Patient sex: F
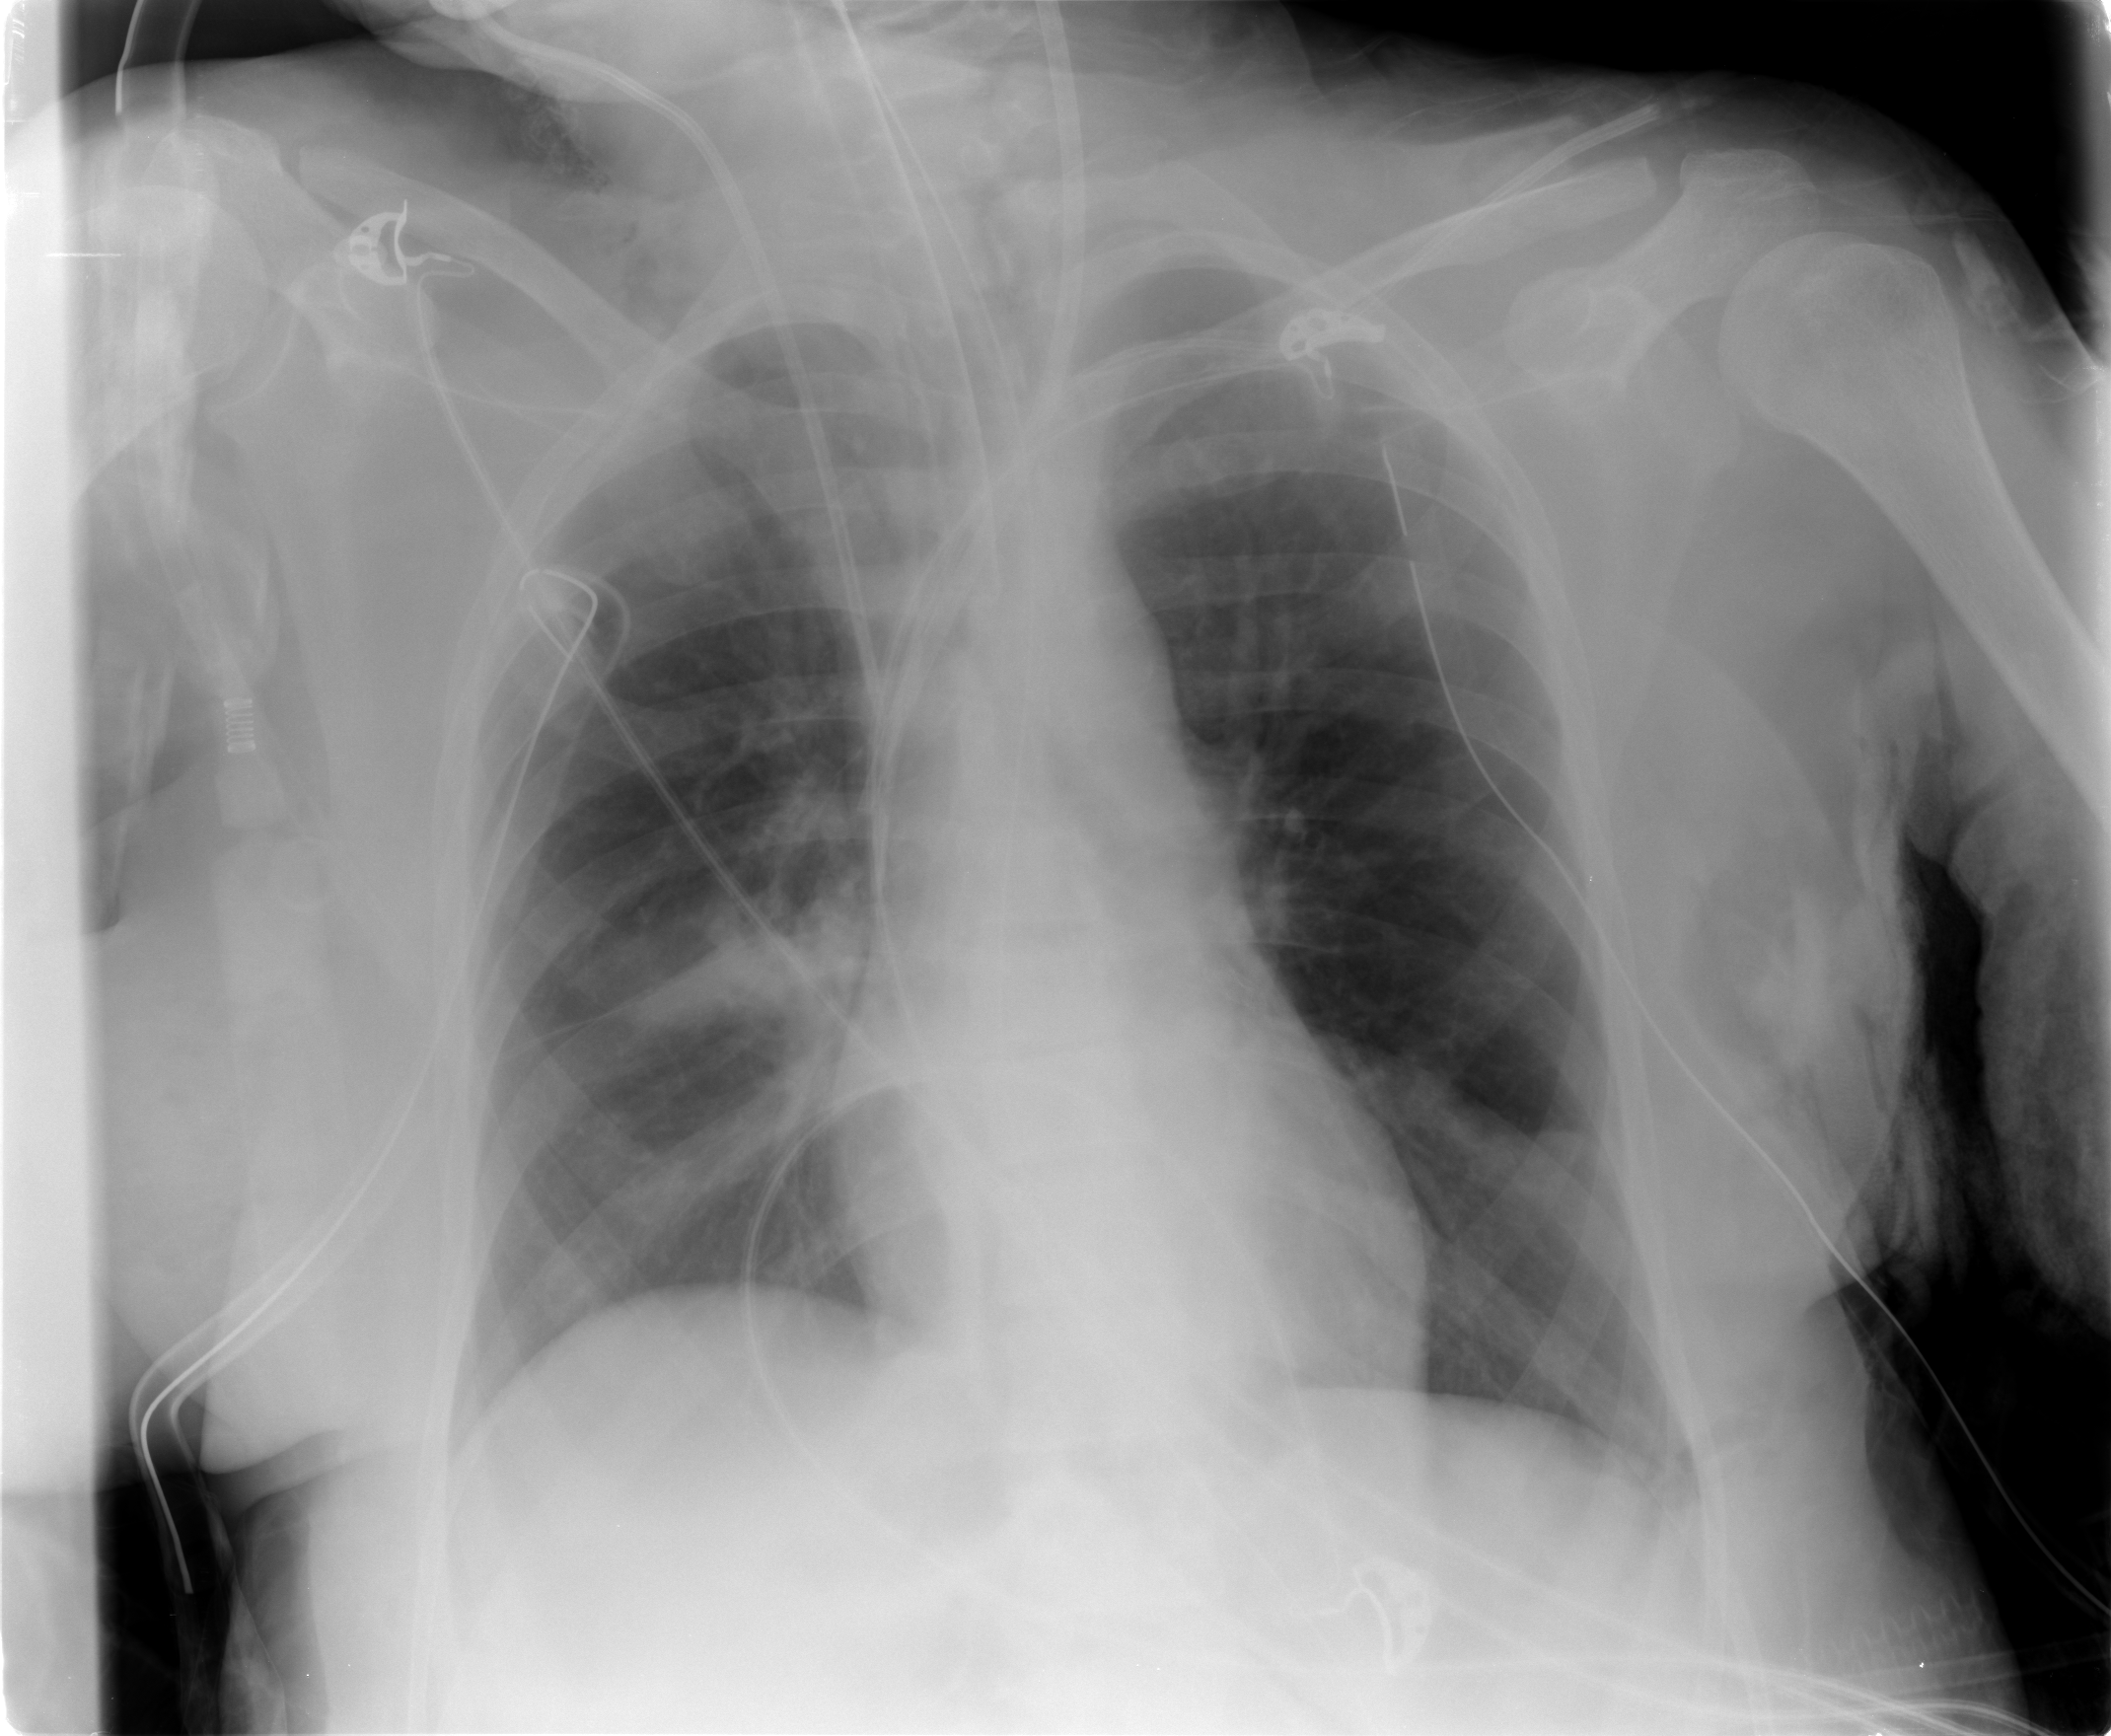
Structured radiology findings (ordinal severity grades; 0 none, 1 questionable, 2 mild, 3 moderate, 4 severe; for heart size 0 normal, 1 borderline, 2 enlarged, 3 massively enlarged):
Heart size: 0
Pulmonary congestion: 2
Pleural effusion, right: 1
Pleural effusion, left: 1
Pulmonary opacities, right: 1
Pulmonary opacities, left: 0
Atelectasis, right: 2
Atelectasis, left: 2